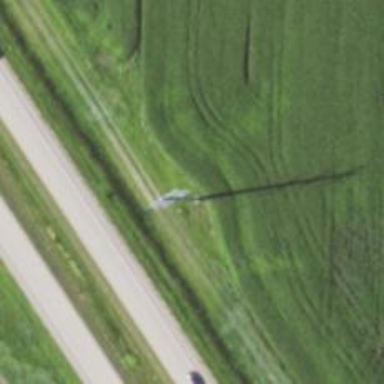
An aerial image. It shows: Power tower.